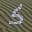
Label: 5